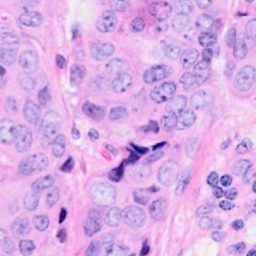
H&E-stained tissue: Breast